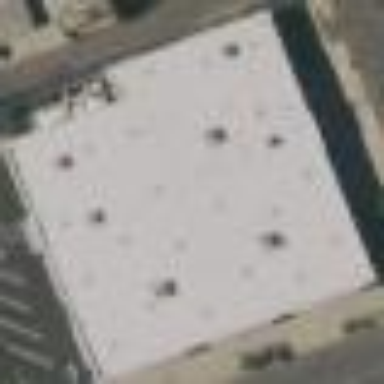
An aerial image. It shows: Commercial building.